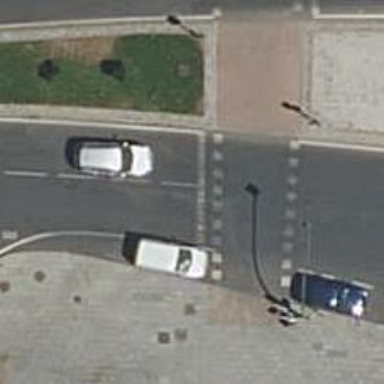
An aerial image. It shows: Road with traffic signals.